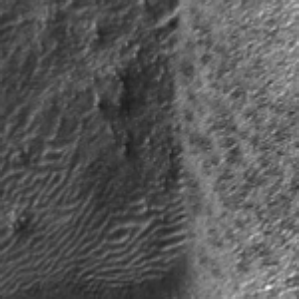
Label: frost